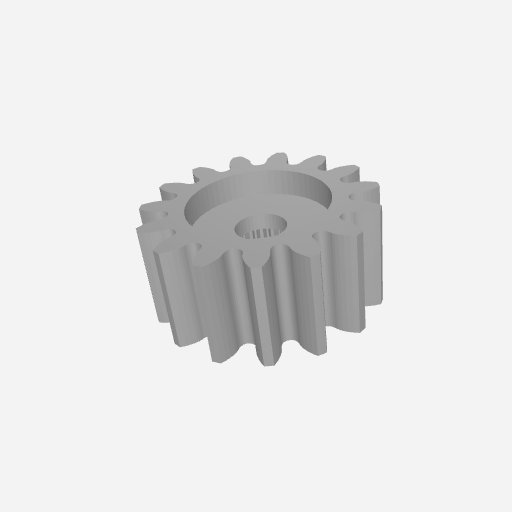
Part: ServoGear15T